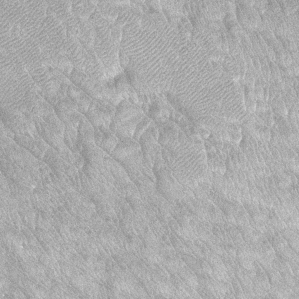
Label: frost